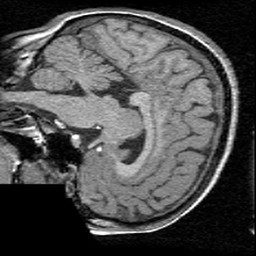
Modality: T1w
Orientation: sagittal
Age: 21
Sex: female